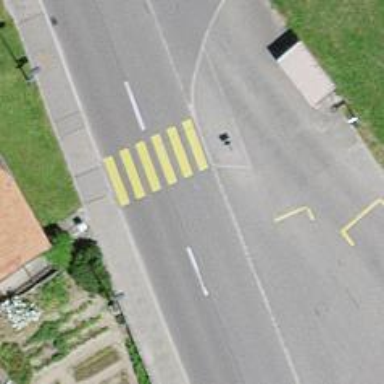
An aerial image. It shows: Zebra crossing on the road.